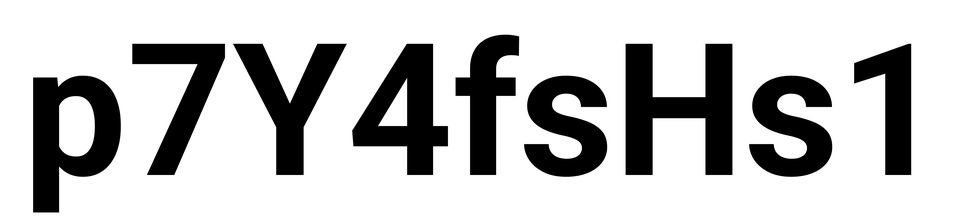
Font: Roboto_Bold